Question: I'm trying to add Expandlistview within my NavigationView but it fails.
Can I add layout below header?

'''
<android.support.v4.widget.DrawerLayout
xmlns:android="http://schemas.android.com/apk/res/android"
xmlns:app="http://schemas.android.com/apk/res-auto"
android:layout_width="match_parent"
android:layout_height="match_parent"
android:fitsSystemWindows="true">
<android.support.design.widget.NavigationView
android:id="@+id/navigation"
android:layout_width="wrap_content"
android:layout_height="match_parent"
android:layout_gravity="start"
app:headerLayout="@layout/header">
<ExpandableListView
android:id="@+id/expanded_menu"
android:layout_width="wrap_content"
android:layout_height="match_parent" />
</android.support.design.widget.NavigationView>
</android.support.v4.widget.DrawerLayout>
'''
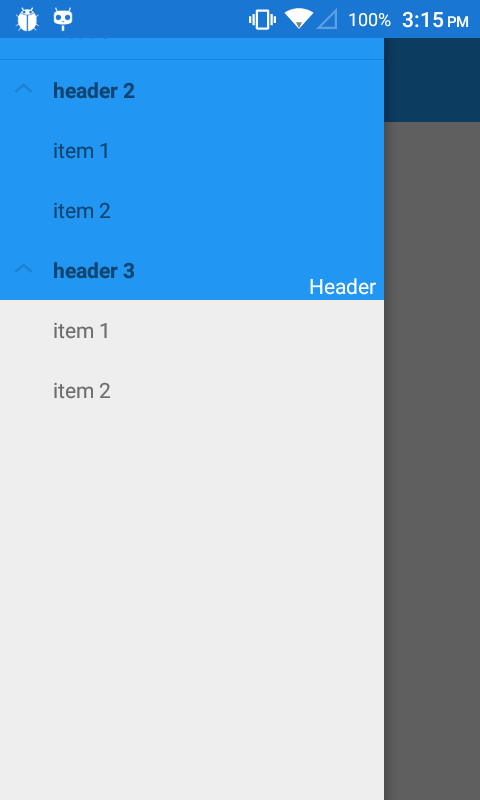
Answer: My solution would be .. if you are using header layout with specific height, for ex 200dp.. then in activity_main.xml include margin top 0f 210dp for expandable listview tag.. I hope you are not using menu for navigation view
'''
<android.support.v4.widget.DrawerLayout
xmlns:android="http://schemas.android.com/apk/res/android"
xmlns:app="http://schemas.android.com/apk/res-auto"
android:layout_width="match_parent"
android:layout_height="match_parent"
android:fitsSystemWindows="true">
<android.support.design.widget.NavigationView
android:id="@+id/navigation"
android:layout_width="wrap_content"
android:layout_height="match_parent"
android:layout_gravity="start"
app:headerLayout="@layout/header">
<ExpandableListView
android:id="@+id/expanded_menu"
android:layout_width="wrap_content"
android:layout_height="match_parent"
android:layout_marginTop="210dp" />
</android.support.design.widget.NavigationView>
</android.support.v4.widget.DrawerLayout>
'''